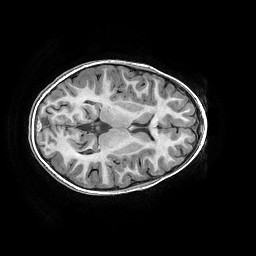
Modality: T1w
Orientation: axial
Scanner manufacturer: ge
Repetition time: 0.008096 s
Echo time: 0.00318 s